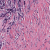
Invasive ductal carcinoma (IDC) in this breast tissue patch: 1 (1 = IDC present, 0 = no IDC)